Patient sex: M
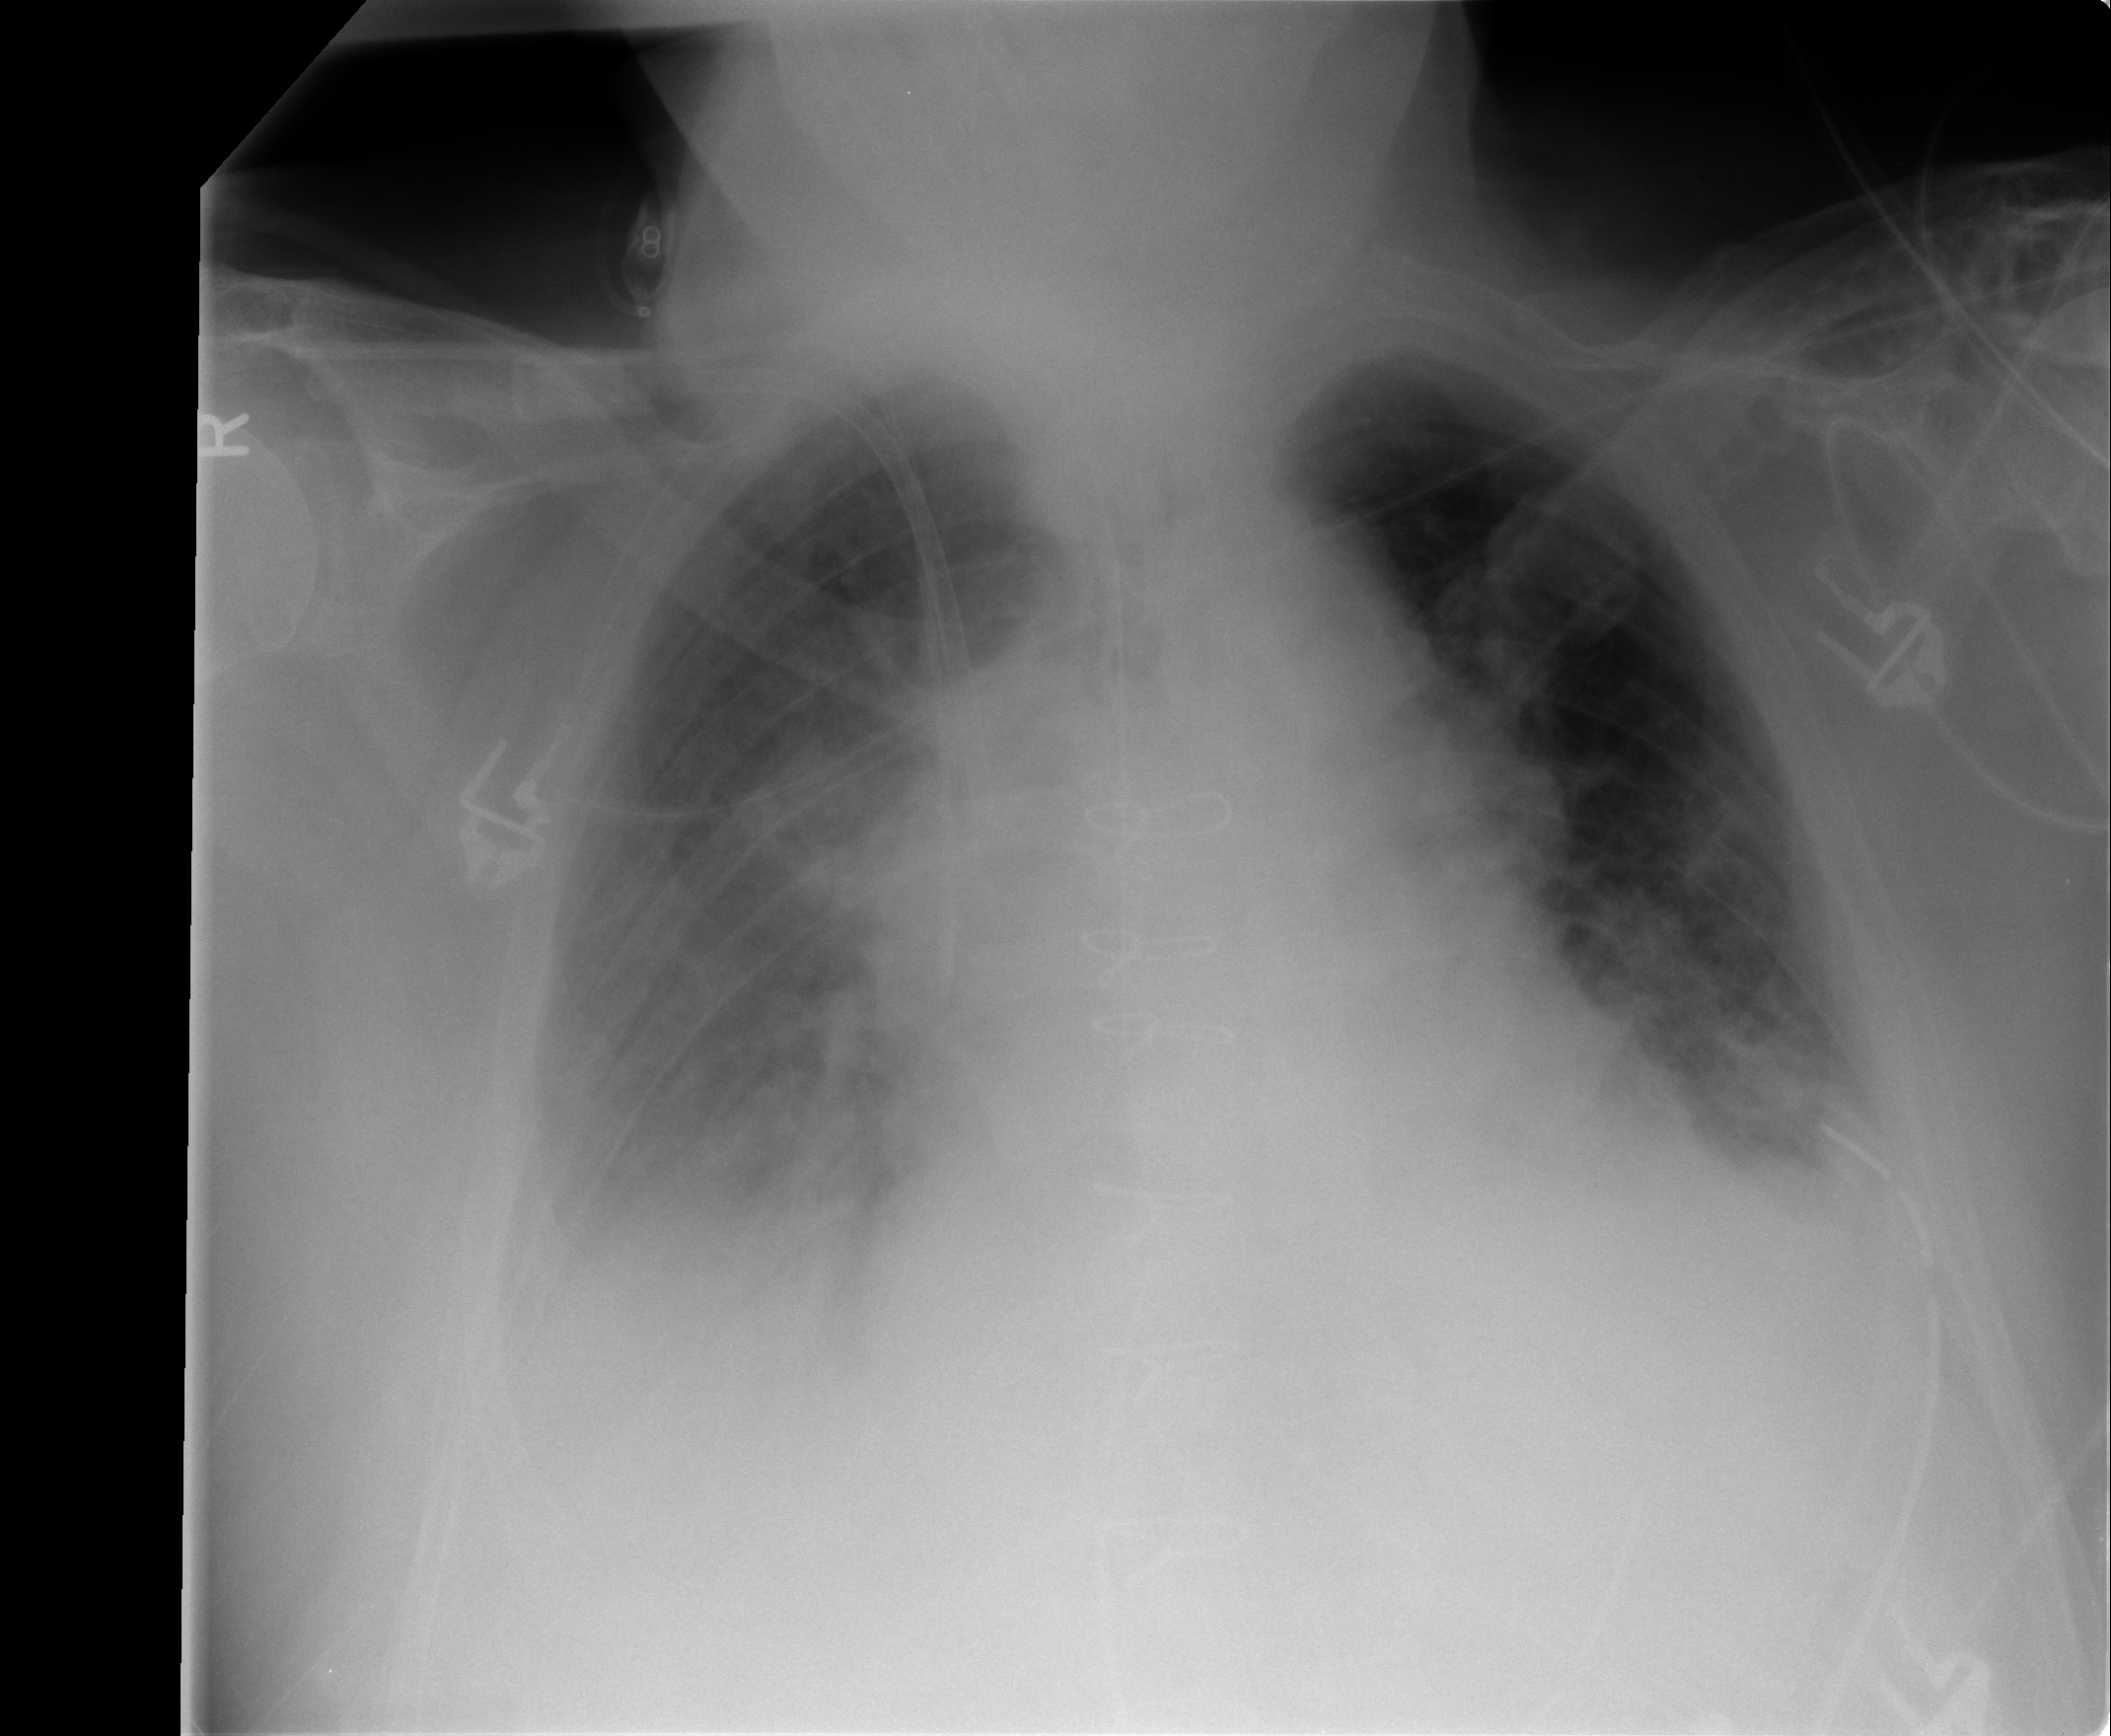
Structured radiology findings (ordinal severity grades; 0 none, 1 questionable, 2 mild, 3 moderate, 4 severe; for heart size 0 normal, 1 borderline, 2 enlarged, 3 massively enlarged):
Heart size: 2
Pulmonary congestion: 2
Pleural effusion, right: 2
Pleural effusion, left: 2
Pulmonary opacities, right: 1
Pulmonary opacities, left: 0
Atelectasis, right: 2
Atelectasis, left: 2